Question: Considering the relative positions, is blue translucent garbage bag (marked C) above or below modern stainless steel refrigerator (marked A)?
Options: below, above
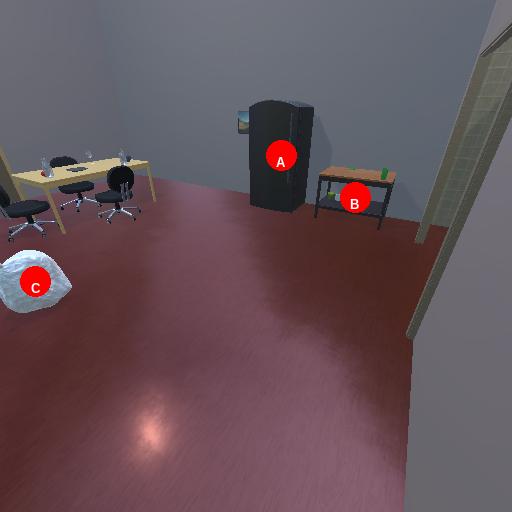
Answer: below